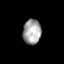
Tissue: skin
Cell type: Epithelial cells
Senescence score: 0.1917
Nuclear area (px): 448
Mean DAPI intensity: 163.277